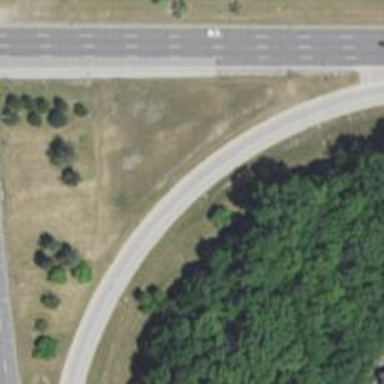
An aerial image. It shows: Trunk link highway.